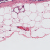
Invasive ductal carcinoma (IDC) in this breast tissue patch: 0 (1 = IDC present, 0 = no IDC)